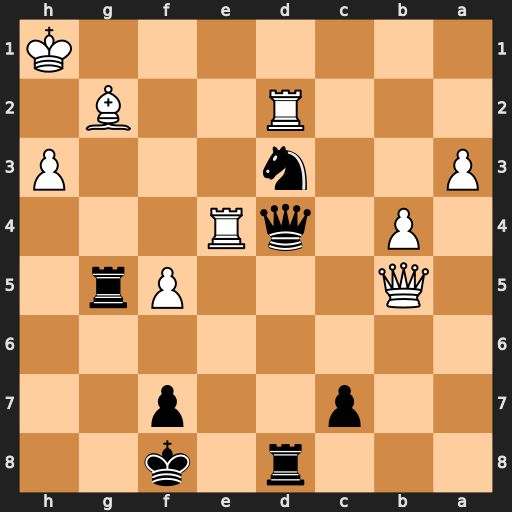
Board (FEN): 3r1k2/2p2p2/8/1Q3Pr1/1P1qR3/P2n3P/3R2B1/7K
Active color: b
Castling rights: -
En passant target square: -
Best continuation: Nf2+ Rxf2 Qxf2 Qc5+ Qxc5